Aerial crown-view tile of a tropical tree (Barro Colorado Island, Panama), acquired 20241014:
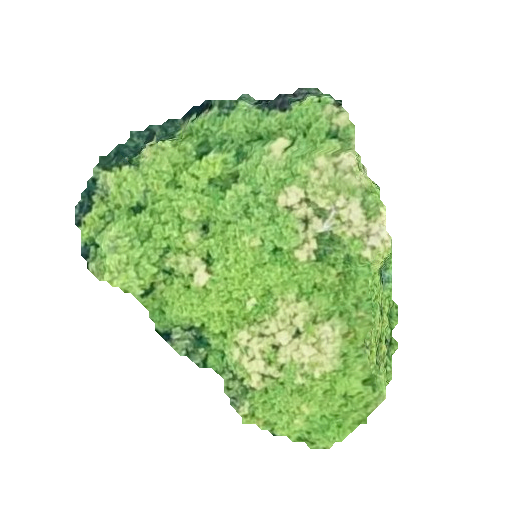
Species: Prioria copaifera
GBIF accepted scientific name: Prioria copaifera
Crown area: 121.974 m²